Question: I need to add a "Info" and "Help" buttons when clicking on "Settings" to my application,How?
I read some similar questions but I couldn't understand, I am not that expert in programing but I will do my best.
Heres a screen shot for what I am trying to do :

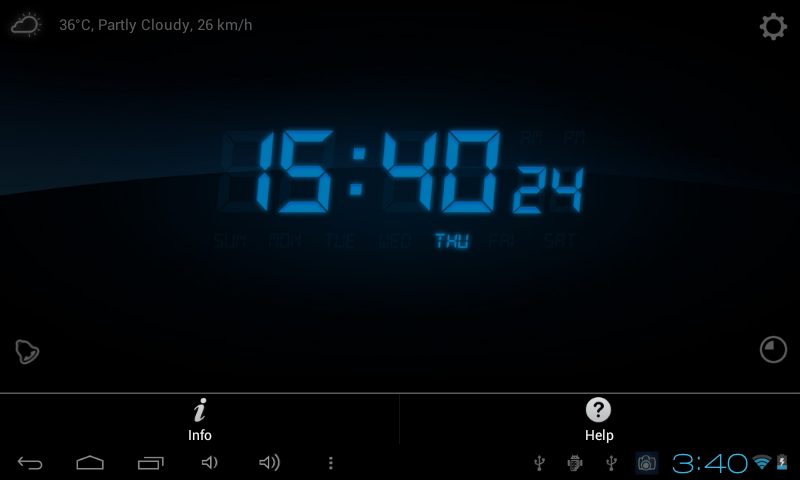
Answer: This looks like a standard options menu for android. <URL> for how to set that up. Note that if you want them there all the time, you could simply use a linear layout, with two image buttons